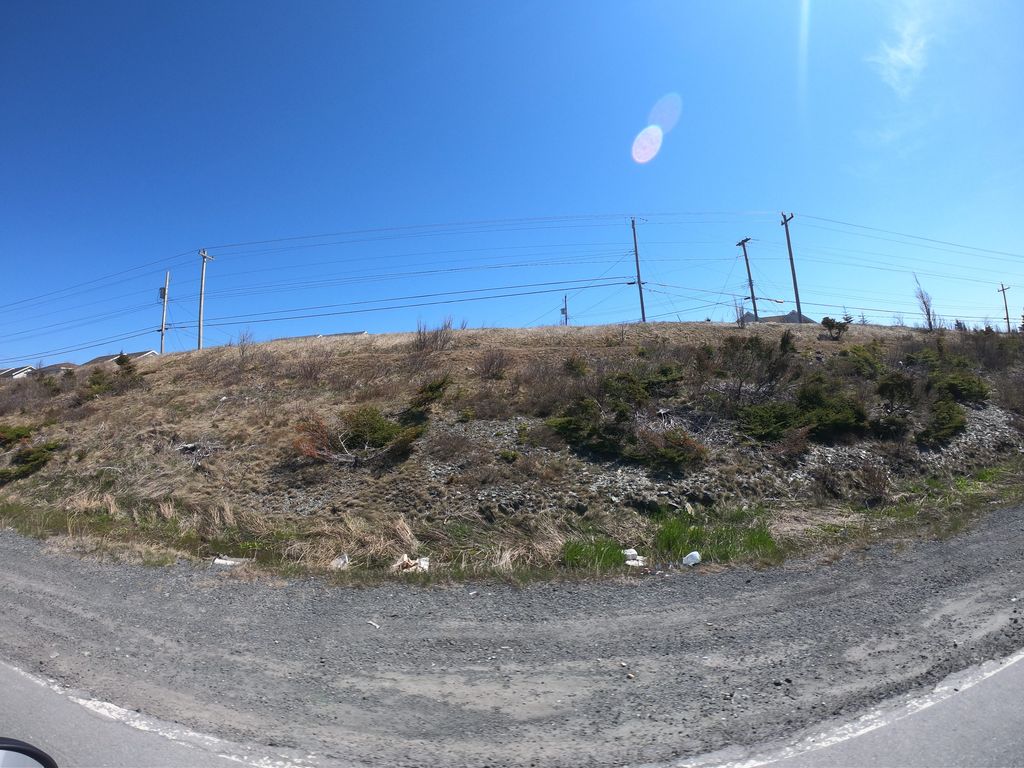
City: st_johns